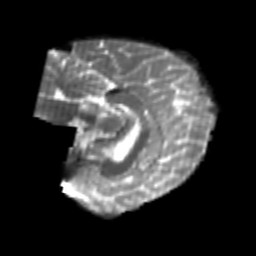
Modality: T2w
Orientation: sagittal
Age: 22
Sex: male
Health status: healthy
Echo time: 0.074 s